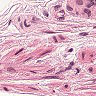
Metastatic tissue present: no